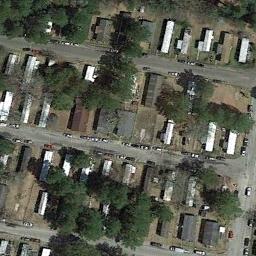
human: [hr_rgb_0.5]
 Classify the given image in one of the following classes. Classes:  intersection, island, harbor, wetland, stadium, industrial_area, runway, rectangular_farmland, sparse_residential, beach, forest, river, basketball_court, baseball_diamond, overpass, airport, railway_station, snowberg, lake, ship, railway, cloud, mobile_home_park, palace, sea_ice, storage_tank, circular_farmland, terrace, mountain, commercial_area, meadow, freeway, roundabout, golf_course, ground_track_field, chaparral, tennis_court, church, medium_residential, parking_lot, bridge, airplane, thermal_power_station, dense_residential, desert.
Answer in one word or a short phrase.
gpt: mobile_home_park